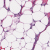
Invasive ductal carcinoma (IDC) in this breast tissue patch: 0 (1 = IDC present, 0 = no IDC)